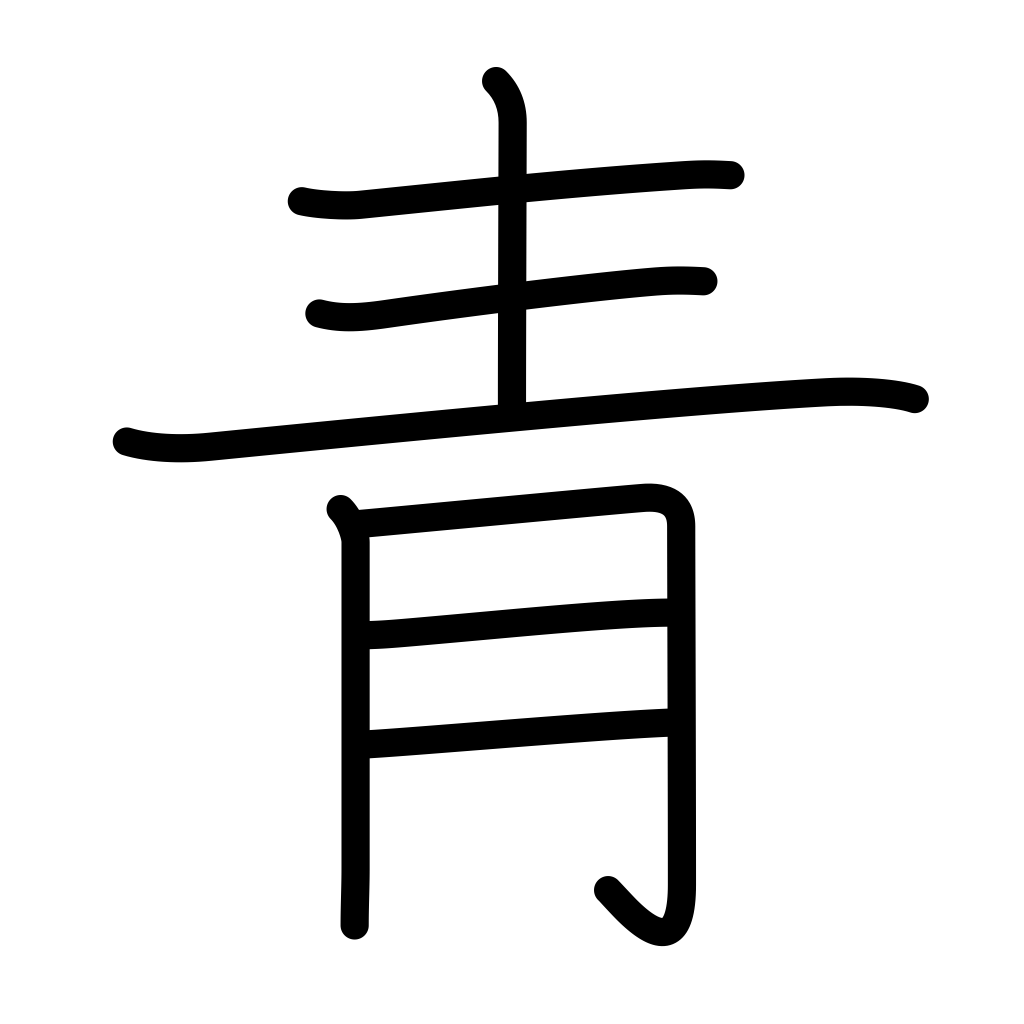
Meaning: blue, green